Question: I wanted to identify memory leaks in my web app (Extjs 4.1 + PHP + OpenLayers) using Chrome DevTools. I took a heap snapshots before and after navigating around my app. As you see below, the initial size was 19.5 MB. Then after using some functionalities it grows up to 27.9 MB. I left the app open then came back after couple of hours and took another heap snapshot, it was 28 MB. Then I refreshed the page and it went back to be 19 MB again. Does this mean that these functionalities are eating a lot of machine memory and I should be worried?

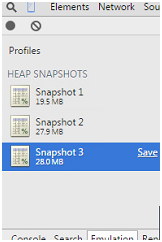
Answer: The 19 MB baseline shows that you are using a library that keeps a lot of objects in memory (if I go to the Sencha docs and navigate a few places I see their page is also consuming ~19mb of memory, so you seem to be about on-par with them).
Your app seems to also load some large objects into memory (the extra 10 MB you get while using your app - assuming no refresh here), but since you refreshed the page and the footprint went down to the baseline of ~19 MB it appears that you do not have any memory leaks in Chrome. However, you may not be releasing unused objects as you navigate within your site. You can release memory by setting objects to null (<URL> after you are done with them.
No memory leak in Chrome does not mean no memory leak in IE or other browsers.
The extra 0.1 MB of memory consumed while sitting on the page for a few hours might be something to look into - especially if your end users will be leaving the page up for long periods of time and/or are running on low powered machines or mobile devices. However, to put it in perspective, my machine has eight GB of memory, so I'd have to keep this page up for quite a long time to have any adverse impact.
This is a detailed description of memory lifecycle management from mdn that you might find useful: <URL>
(I wouldn't worry about 30 mb heap for most users ;)